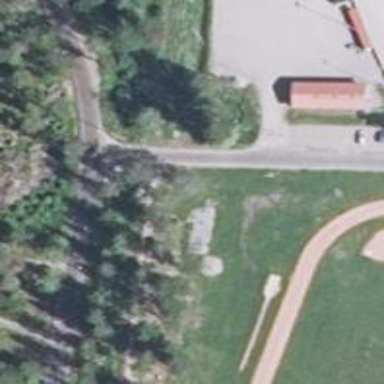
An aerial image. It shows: Disc golf course.